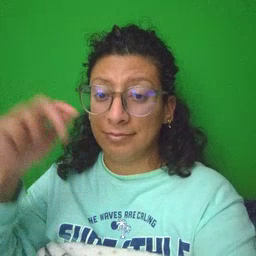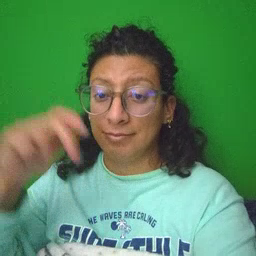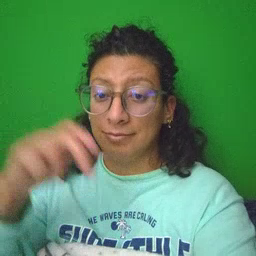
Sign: stairs